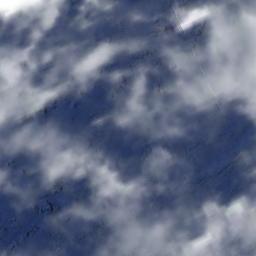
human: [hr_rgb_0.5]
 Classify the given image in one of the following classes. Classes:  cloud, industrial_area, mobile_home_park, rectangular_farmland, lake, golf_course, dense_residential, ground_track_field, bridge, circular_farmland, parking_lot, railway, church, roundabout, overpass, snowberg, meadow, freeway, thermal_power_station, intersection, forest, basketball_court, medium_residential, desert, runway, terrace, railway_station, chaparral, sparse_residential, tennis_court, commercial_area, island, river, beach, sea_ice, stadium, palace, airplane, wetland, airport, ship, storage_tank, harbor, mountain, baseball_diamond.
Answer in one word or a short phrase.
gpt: cloud